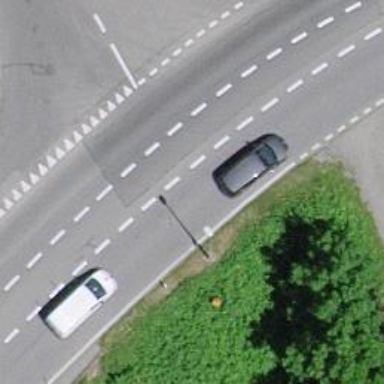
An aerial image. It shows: Bus stop equipped with public transport stop position.